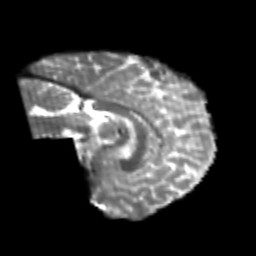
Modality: T2w
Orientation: sagittal
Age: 22
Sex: female
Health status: healthy
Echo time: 0.074 s